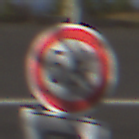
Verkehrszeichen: TatsaechlicheMasse
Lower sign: RichtungsangabeDurchPfeile5
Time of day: MorningAfternoon
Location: Outdoor (RoadRail)
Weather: PartlyCloudy
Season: NotSpecified
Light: Natural